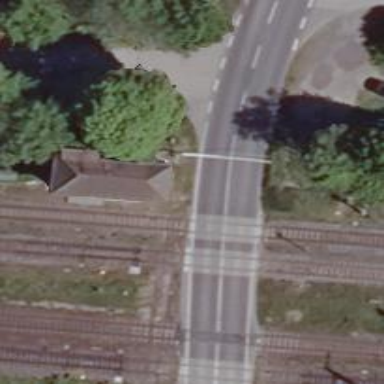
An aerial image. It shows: Level crossing with full barrier and saltire marking.